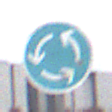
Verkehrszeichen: Kreisverkehr
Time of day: Midday
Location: Outdoor (Suburban)
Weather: Overcast
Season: NotSpecified
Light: Natural